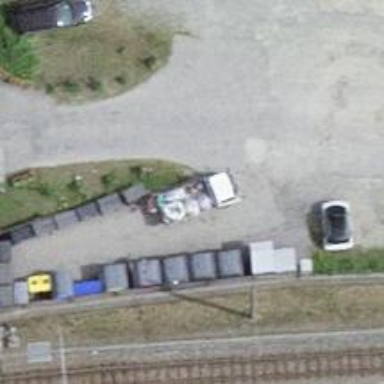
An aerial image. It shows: Recycling center for various types of waste.